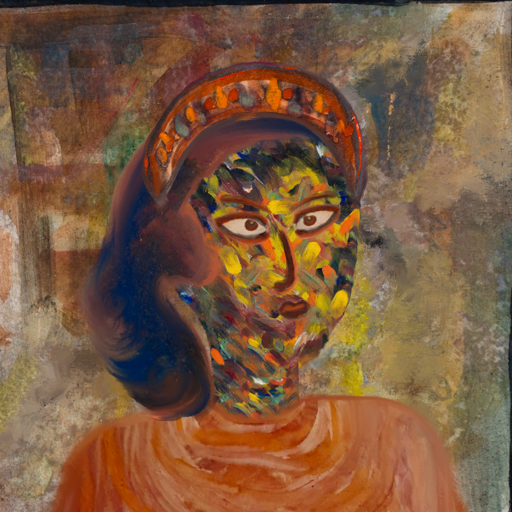
Background: Mosgoul, Head And Neck Side: An_Impression, Face Side: Roy_Bahadur, Bust: Pious_Lady, Hair Side: Mother_And_Son_Son, Head Accessory: Hypocrite, Second Necklace: Blank, Necklace: Blank, Baby: Blank